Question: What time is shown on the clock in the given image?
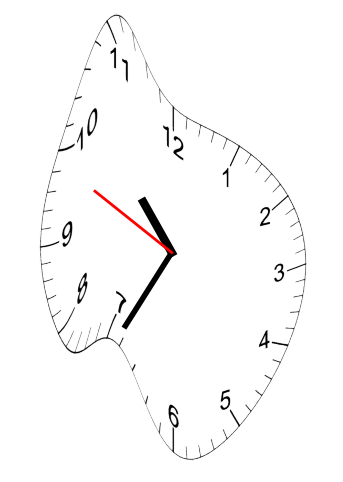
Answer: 10:34:49